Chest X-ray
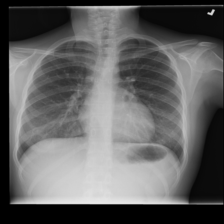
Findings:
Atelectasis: negative
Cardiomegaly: negative
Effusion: negative
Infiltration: negative
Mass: negative
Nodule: negative
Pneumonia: negative
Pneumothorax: negative
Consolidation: negative
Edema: negative
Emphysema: negative
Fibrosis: negative
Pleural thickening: negative
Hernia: negative